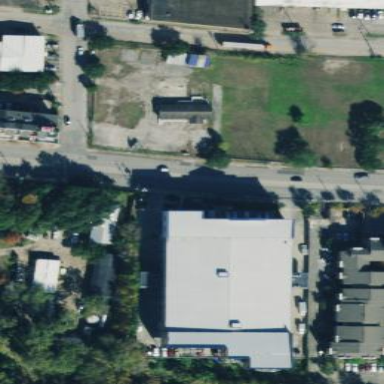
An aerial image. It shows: Building that serves as storage rental shop.